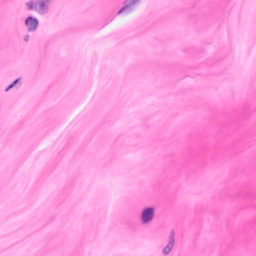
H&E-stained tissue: Breast